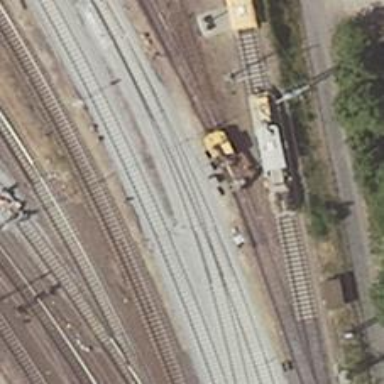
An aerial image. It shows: Railway signal.